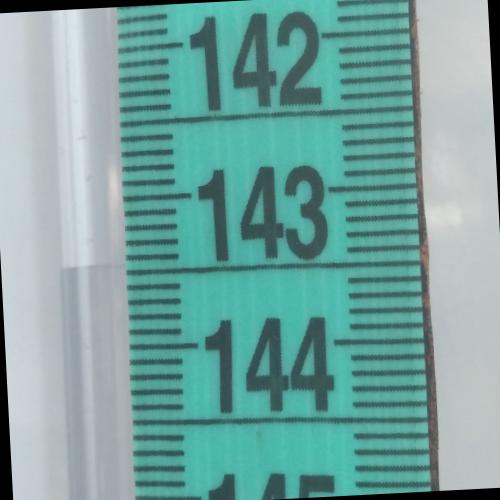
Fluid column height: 143.5 cm